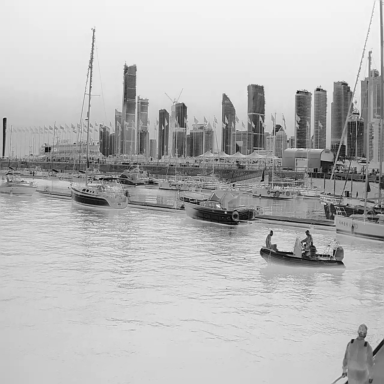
There are five canoes in the infrared image.